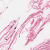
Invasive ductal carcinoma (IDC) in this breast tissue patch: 0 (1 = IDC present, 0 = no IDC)